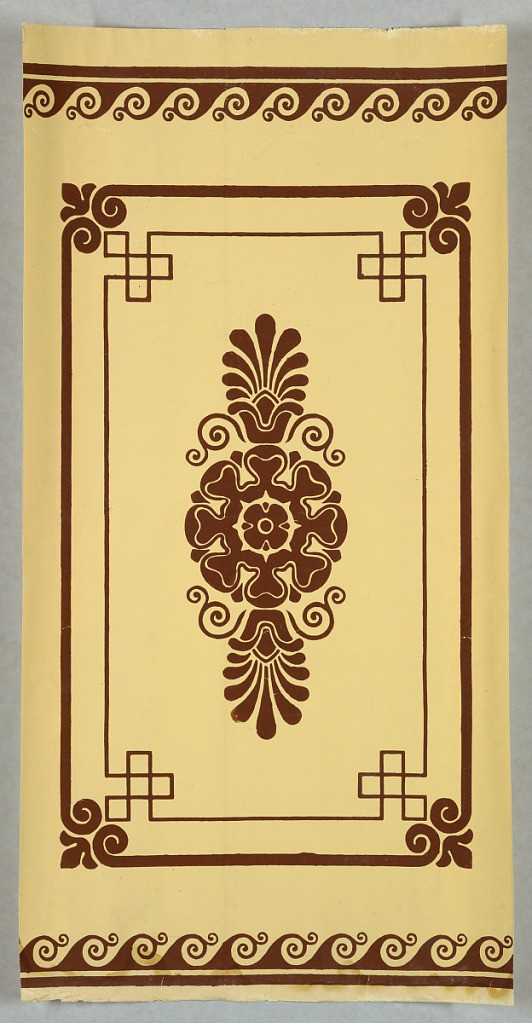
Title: dado
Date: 1800–1830
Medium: Block-printed on joined sheets of handmade paper
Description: Brown floral/palmette motif with border; wave pattern at top and bottom edge, on off-white ground.